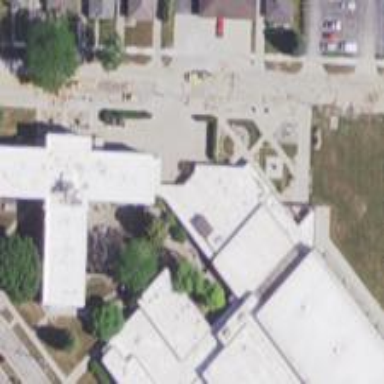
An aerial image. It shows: School.